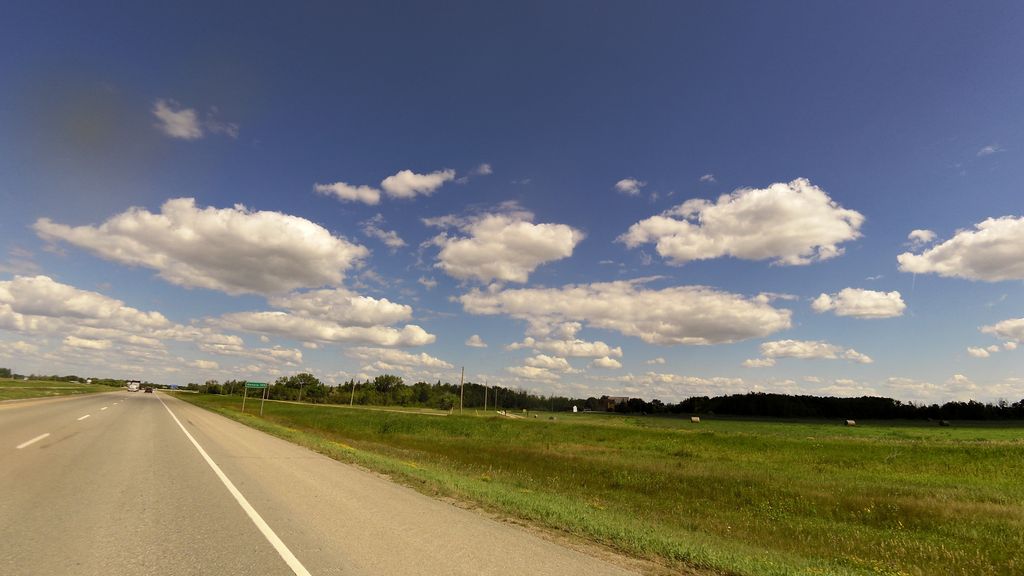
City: winnipeg